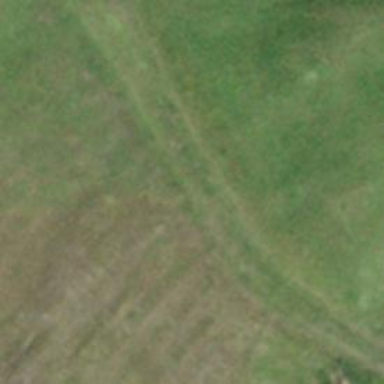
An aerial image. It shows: Track with grade 4 tracktype.